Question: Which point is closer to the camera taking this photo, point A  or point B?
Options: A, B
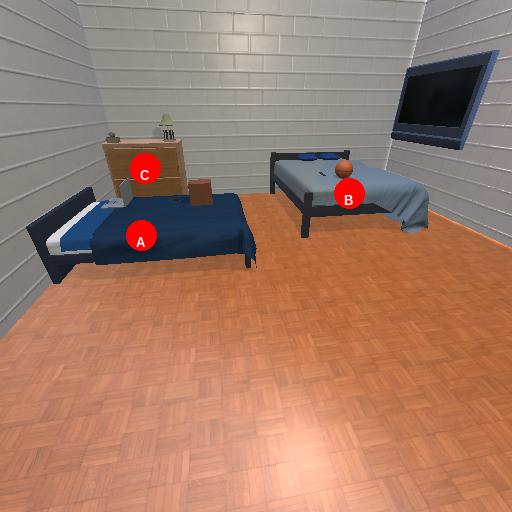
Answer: A